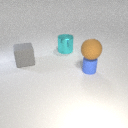
small blue rubber cylinder in front of large cyan metal cylinder